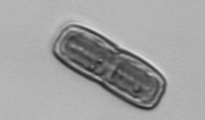
Label: Ephemera